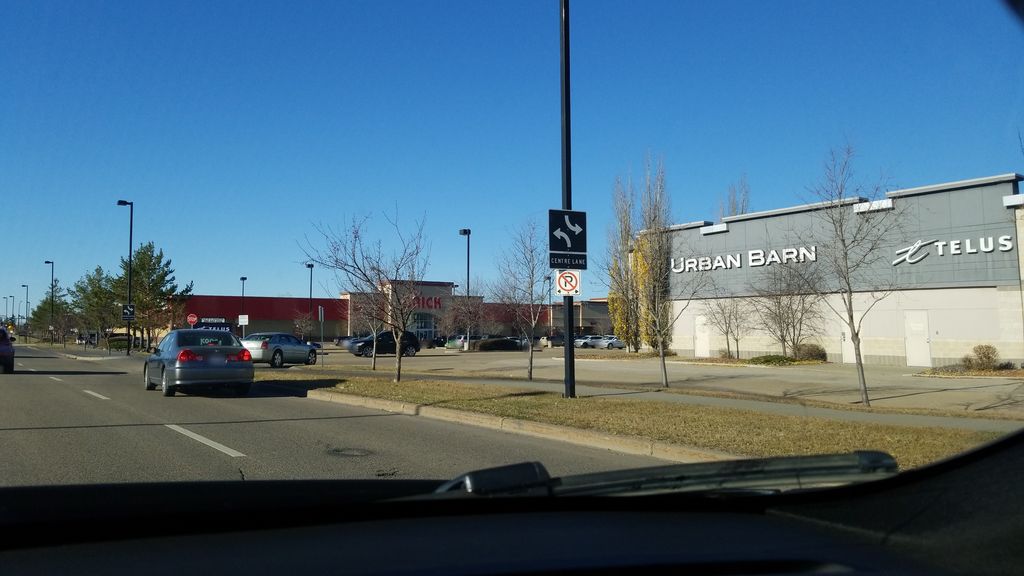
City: edmonton